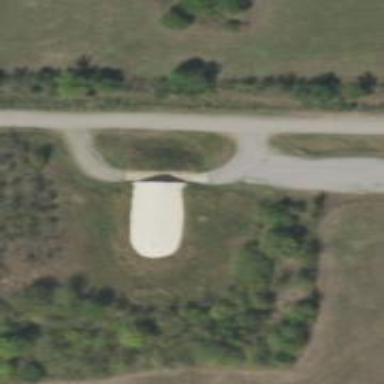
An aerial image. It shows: Military bunker.